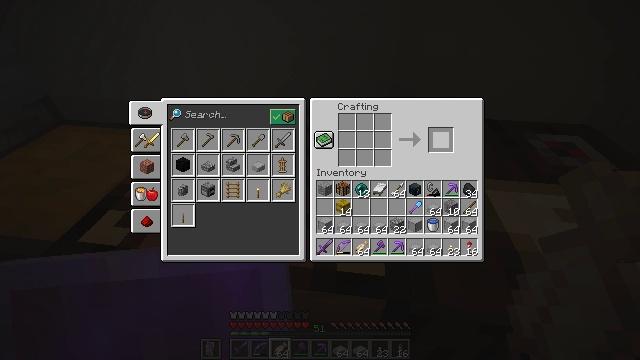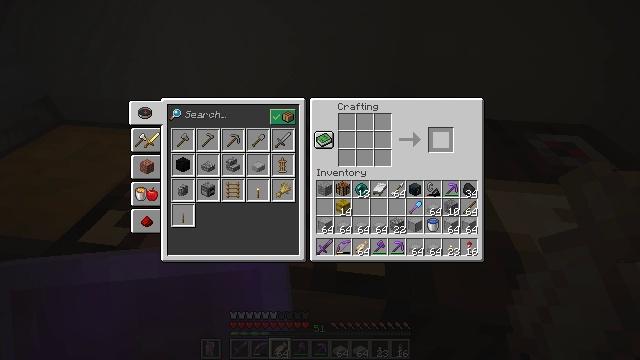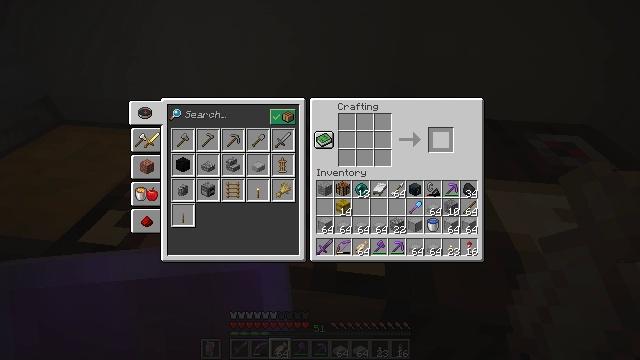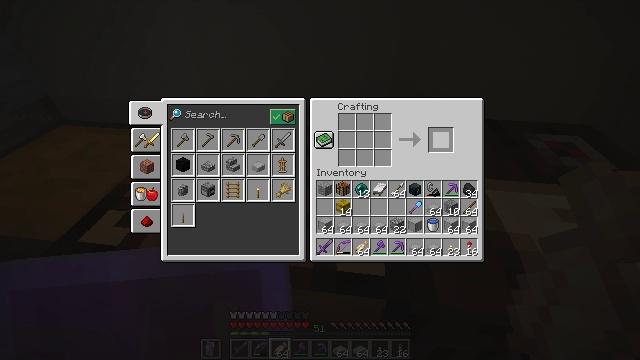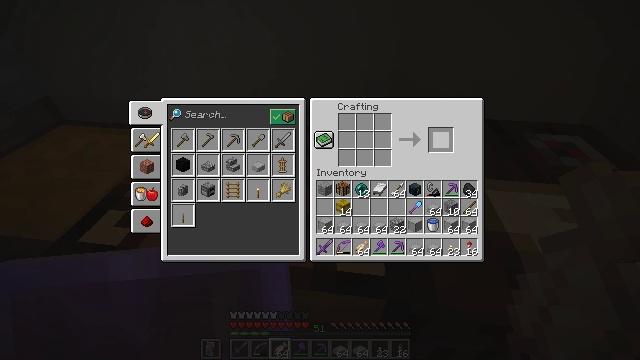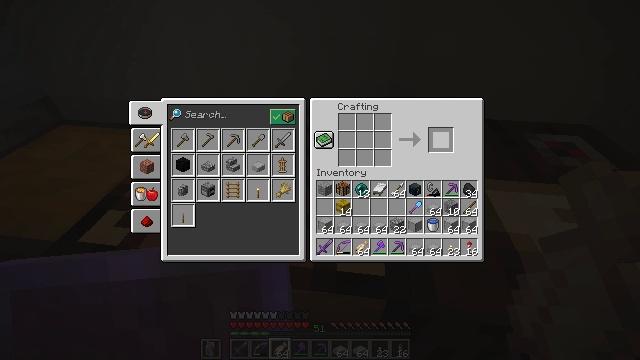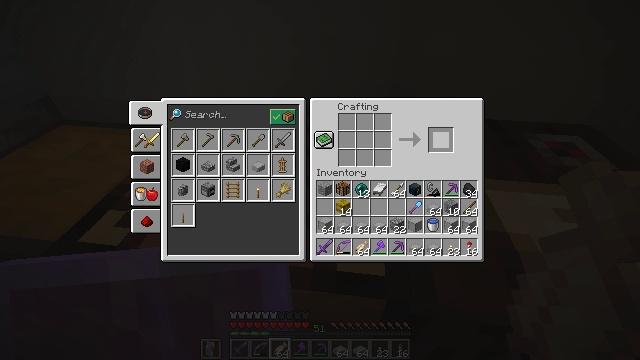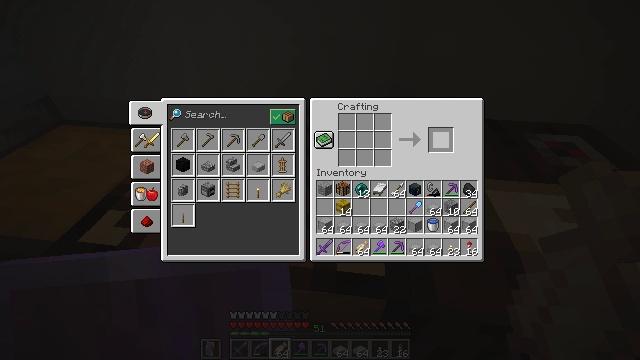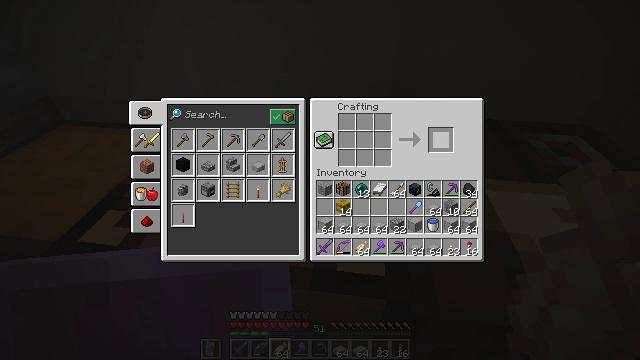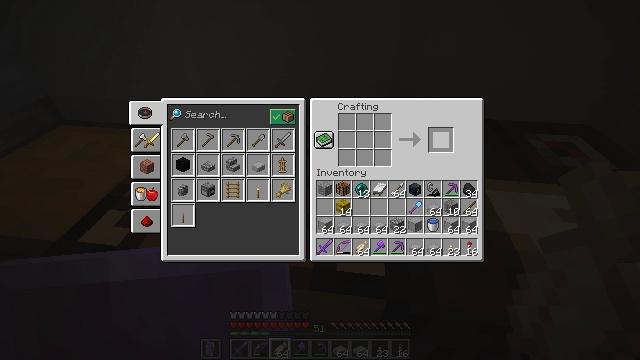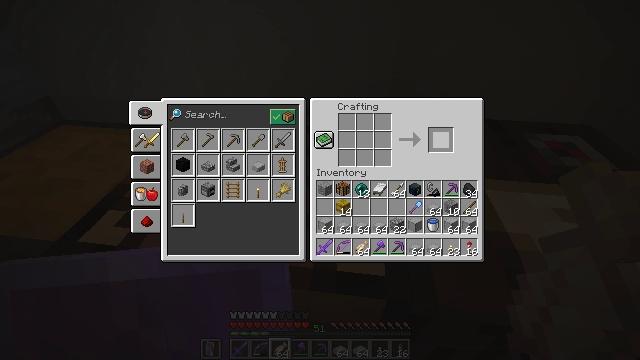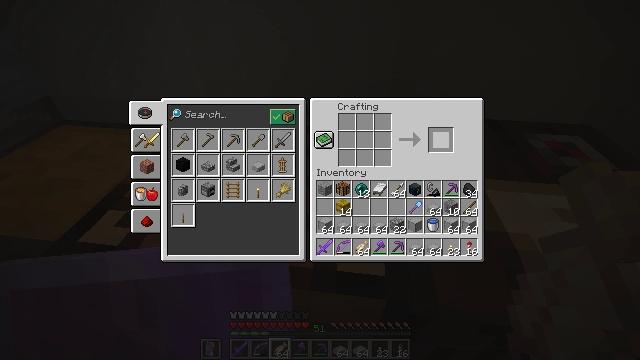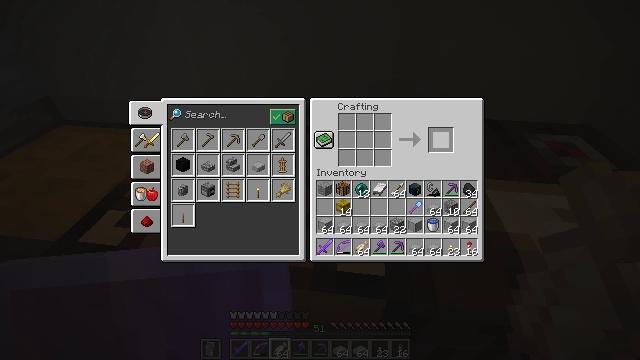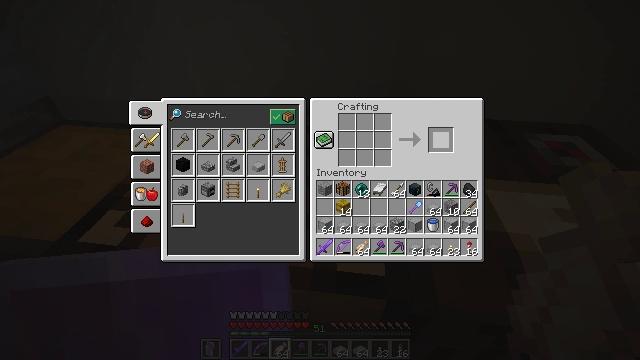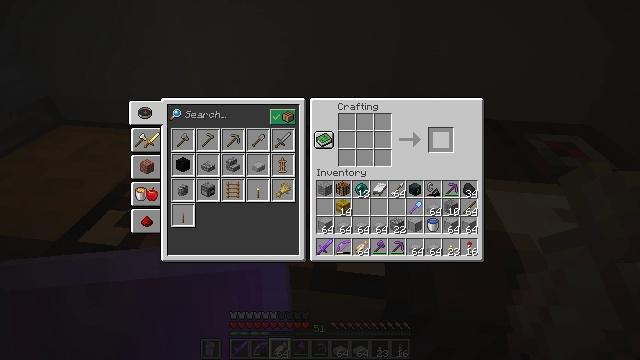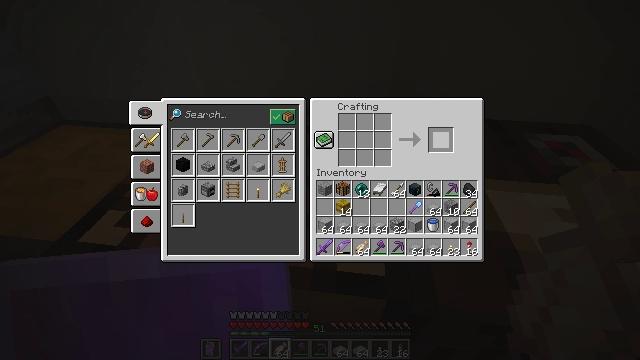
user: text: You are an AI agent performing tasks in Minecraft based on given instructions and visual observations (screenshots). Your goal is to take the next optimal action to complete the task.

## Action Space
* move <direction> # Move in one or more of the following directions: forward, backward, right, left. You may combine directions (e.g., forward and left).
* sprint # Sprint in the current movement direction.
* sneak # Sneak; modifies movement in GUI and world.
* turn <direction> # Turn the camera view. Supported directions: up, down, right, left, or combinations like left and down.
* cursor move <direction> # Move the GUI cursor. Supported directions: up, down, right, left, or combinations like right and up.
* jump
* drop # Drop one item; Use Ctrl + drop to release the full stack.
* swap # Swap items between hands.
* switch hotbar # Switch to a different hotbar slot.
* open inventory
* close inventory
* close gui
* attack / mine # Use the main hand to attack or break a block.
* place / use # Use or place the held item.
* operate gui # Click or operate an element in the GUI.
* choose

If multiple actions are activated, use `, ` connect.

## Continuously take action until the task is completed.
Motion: motion action
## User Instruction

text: Craft a smooth stone slab.
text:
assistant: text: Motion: no_op
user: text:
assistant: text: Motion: no_op
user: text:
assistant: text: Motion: no_op
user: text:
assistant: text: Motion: no_op
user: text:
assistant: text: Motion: no_op
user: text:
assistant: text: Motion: no_op
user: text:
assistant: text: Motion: no_op
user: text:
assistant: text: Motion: no_op
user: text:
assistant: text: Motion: no_op
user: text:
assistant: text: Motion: no_op
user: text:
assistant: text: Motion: no_op
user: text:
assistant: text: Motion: no_op
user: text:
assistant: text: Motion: no_op
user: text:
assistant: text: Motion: no_op
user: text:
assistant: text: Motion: no_op
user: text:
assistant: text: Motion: no_op
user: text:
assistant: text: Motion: no_op
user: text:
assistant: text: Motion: no_op
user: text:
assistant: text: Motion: no_op
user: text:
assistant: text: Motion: no_op
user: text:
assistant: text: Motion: no_op
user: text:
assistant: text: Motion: no_op
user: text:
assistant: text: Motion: no_op
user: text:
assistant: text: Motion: no_op
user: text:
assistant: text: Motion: no_op
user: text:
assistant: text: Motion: no_op
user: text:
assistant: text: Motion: no_op
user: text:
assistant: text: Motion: no_op
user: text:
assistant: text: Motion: no_op
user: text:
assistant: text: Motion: no_op